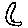
Label: moon